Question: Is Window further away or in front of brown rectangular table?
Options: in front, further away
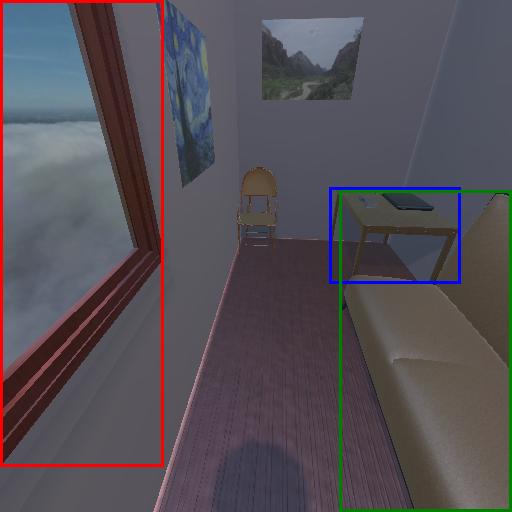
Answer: in front